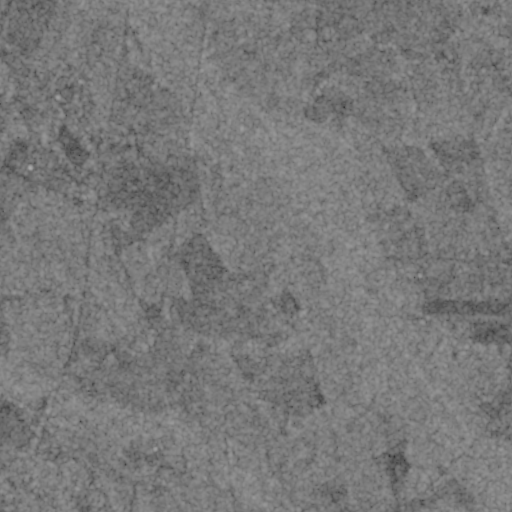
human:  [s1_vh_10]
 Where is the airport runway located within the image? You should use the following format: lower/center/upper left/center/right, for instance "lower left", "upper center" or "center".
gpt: The airport runway is located in the center right of the image.
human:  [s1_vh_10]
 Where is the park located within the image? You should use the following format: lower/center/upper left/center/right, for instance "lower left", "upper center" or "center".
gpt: The park is located in the lower left of the image.
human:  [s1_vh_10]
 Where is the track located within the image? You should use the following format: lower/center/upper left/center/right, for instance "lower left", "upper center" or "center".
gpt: There is no track in the image.

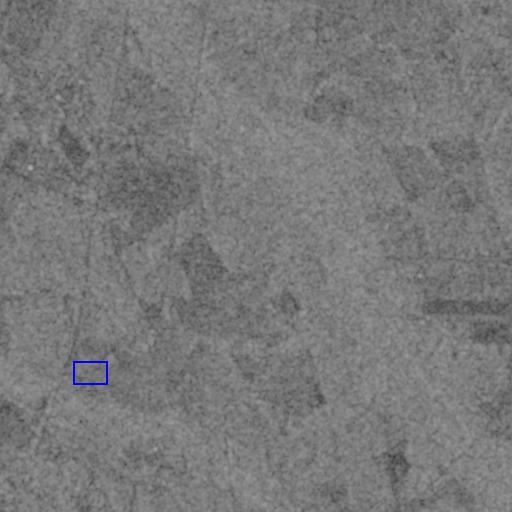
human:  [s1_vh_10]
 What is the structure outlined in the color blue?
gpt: The structure outlined in blue is a park.
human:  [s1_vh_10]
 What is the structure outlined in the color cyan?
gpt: There is no cyan outline.